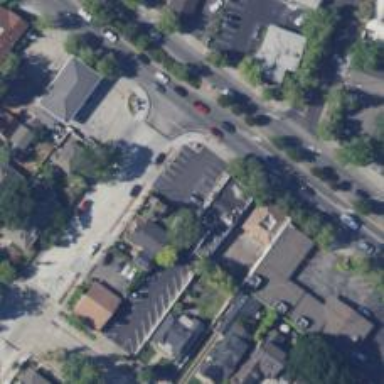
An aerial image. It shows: Asphalt parking space.